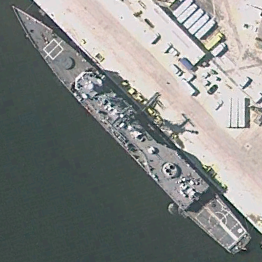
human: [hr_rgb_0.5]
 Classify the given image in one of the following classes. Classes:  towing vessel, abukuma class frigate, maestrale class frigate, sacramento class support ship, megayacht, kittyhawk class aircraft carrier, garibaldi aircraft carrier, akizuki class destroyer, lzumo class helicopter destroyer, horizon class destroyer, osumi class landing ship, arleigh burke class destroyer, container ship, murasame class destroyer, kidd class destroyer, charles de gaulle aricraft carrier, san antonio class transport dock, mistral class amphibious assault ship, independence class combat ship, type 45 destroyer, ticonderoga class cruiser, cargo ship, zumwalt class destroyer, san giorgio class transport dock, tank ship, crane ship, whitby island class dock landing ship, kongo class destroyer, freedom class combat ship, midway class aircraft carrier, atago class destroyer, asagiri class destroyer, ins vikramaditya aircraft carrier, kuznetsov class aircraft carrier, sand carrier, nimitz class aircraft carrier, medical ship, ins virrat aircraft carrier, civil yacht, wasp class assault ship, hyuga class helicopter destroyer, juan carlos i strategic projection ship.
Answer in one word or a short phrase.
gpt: Ticonderoga class cruiser